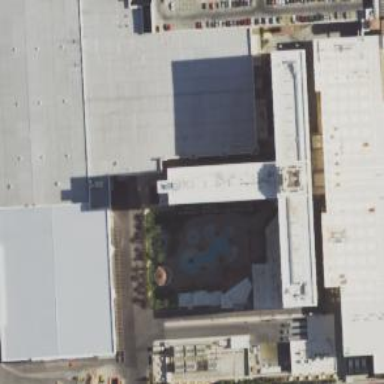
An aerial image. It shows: Hotel building.